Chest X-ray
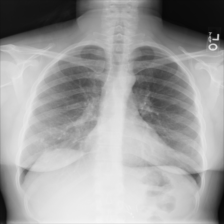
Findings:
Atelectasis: negative
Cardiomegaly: negative
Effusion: negative
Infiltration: negative
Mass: negative
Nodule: positive
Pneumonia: negative
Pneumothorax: negative
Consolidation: negative
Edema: negative
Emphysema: negative
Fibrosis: negative
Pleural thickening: negative
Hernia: negative